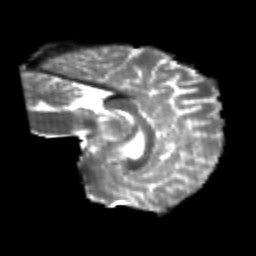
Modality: T2w
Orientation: sagittal
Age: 22
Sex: male
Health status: healthy
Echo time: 0.074 s